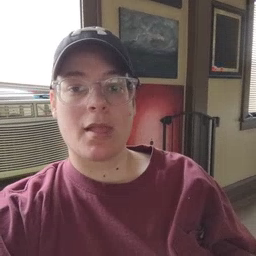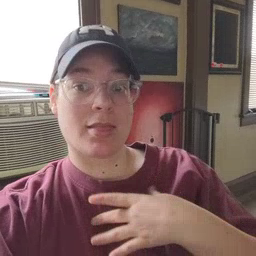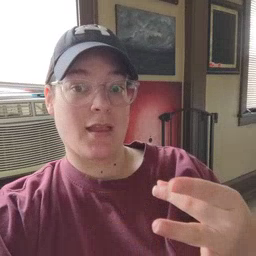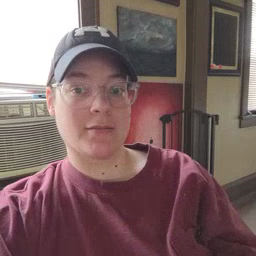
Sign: like